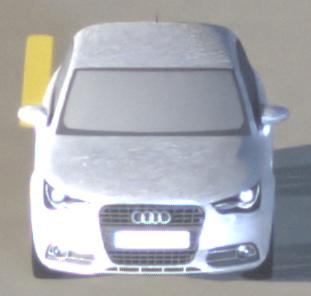
Make: Audi
Model: A1 Sportback 1.2 TFSI
Detailed model: A1 (8X) Sportback
Model produced from: 2012/03
Model produced until: 2014/11
Doors: 5
Color: white
Road condition: wet road
Daytime: night
Contrast: high contrast